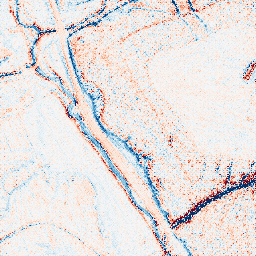
Category: edge_preserving
Decomposition family: anisotropic_diffusion
Decomposition parameters: iterations: 50
kappa: 10
gamma: 0.1
Upsampling method: regularized
Upsampling parameters: scale: 2
lambda_reg: 0.1
Upsampling scale: 2